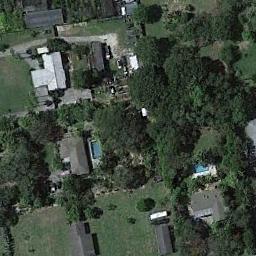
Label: medium_residential